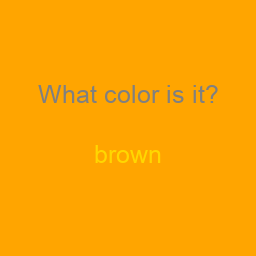
Color: gold
Color name shown: brown
Background color: orange
Question text color: gray